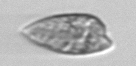
Label: Prorocentrum_dentatum